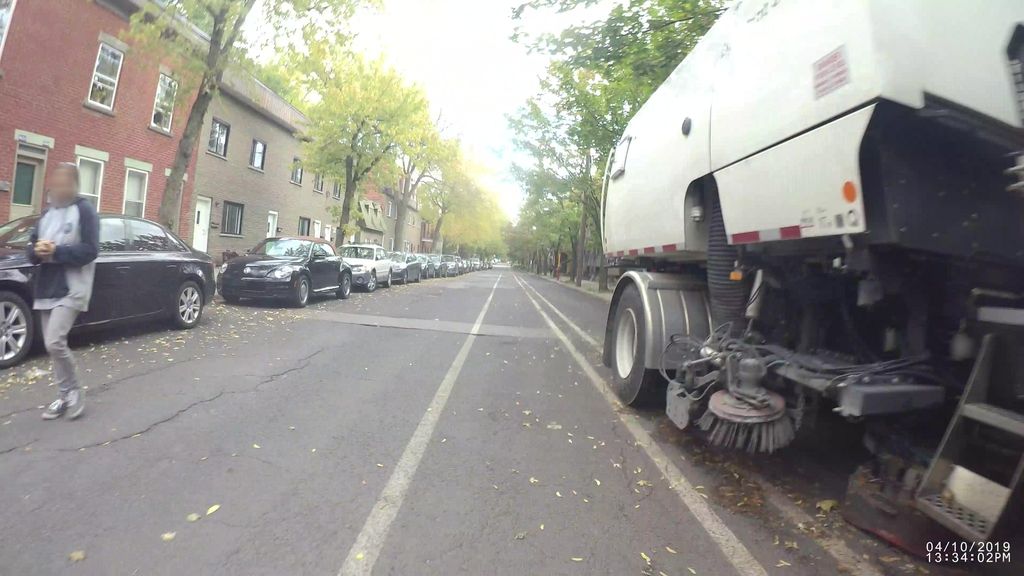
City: montreal